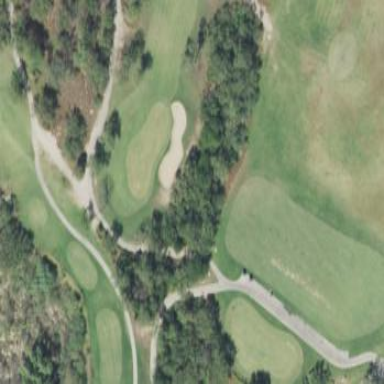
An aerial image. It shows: Rough area in golf course.